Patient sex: F
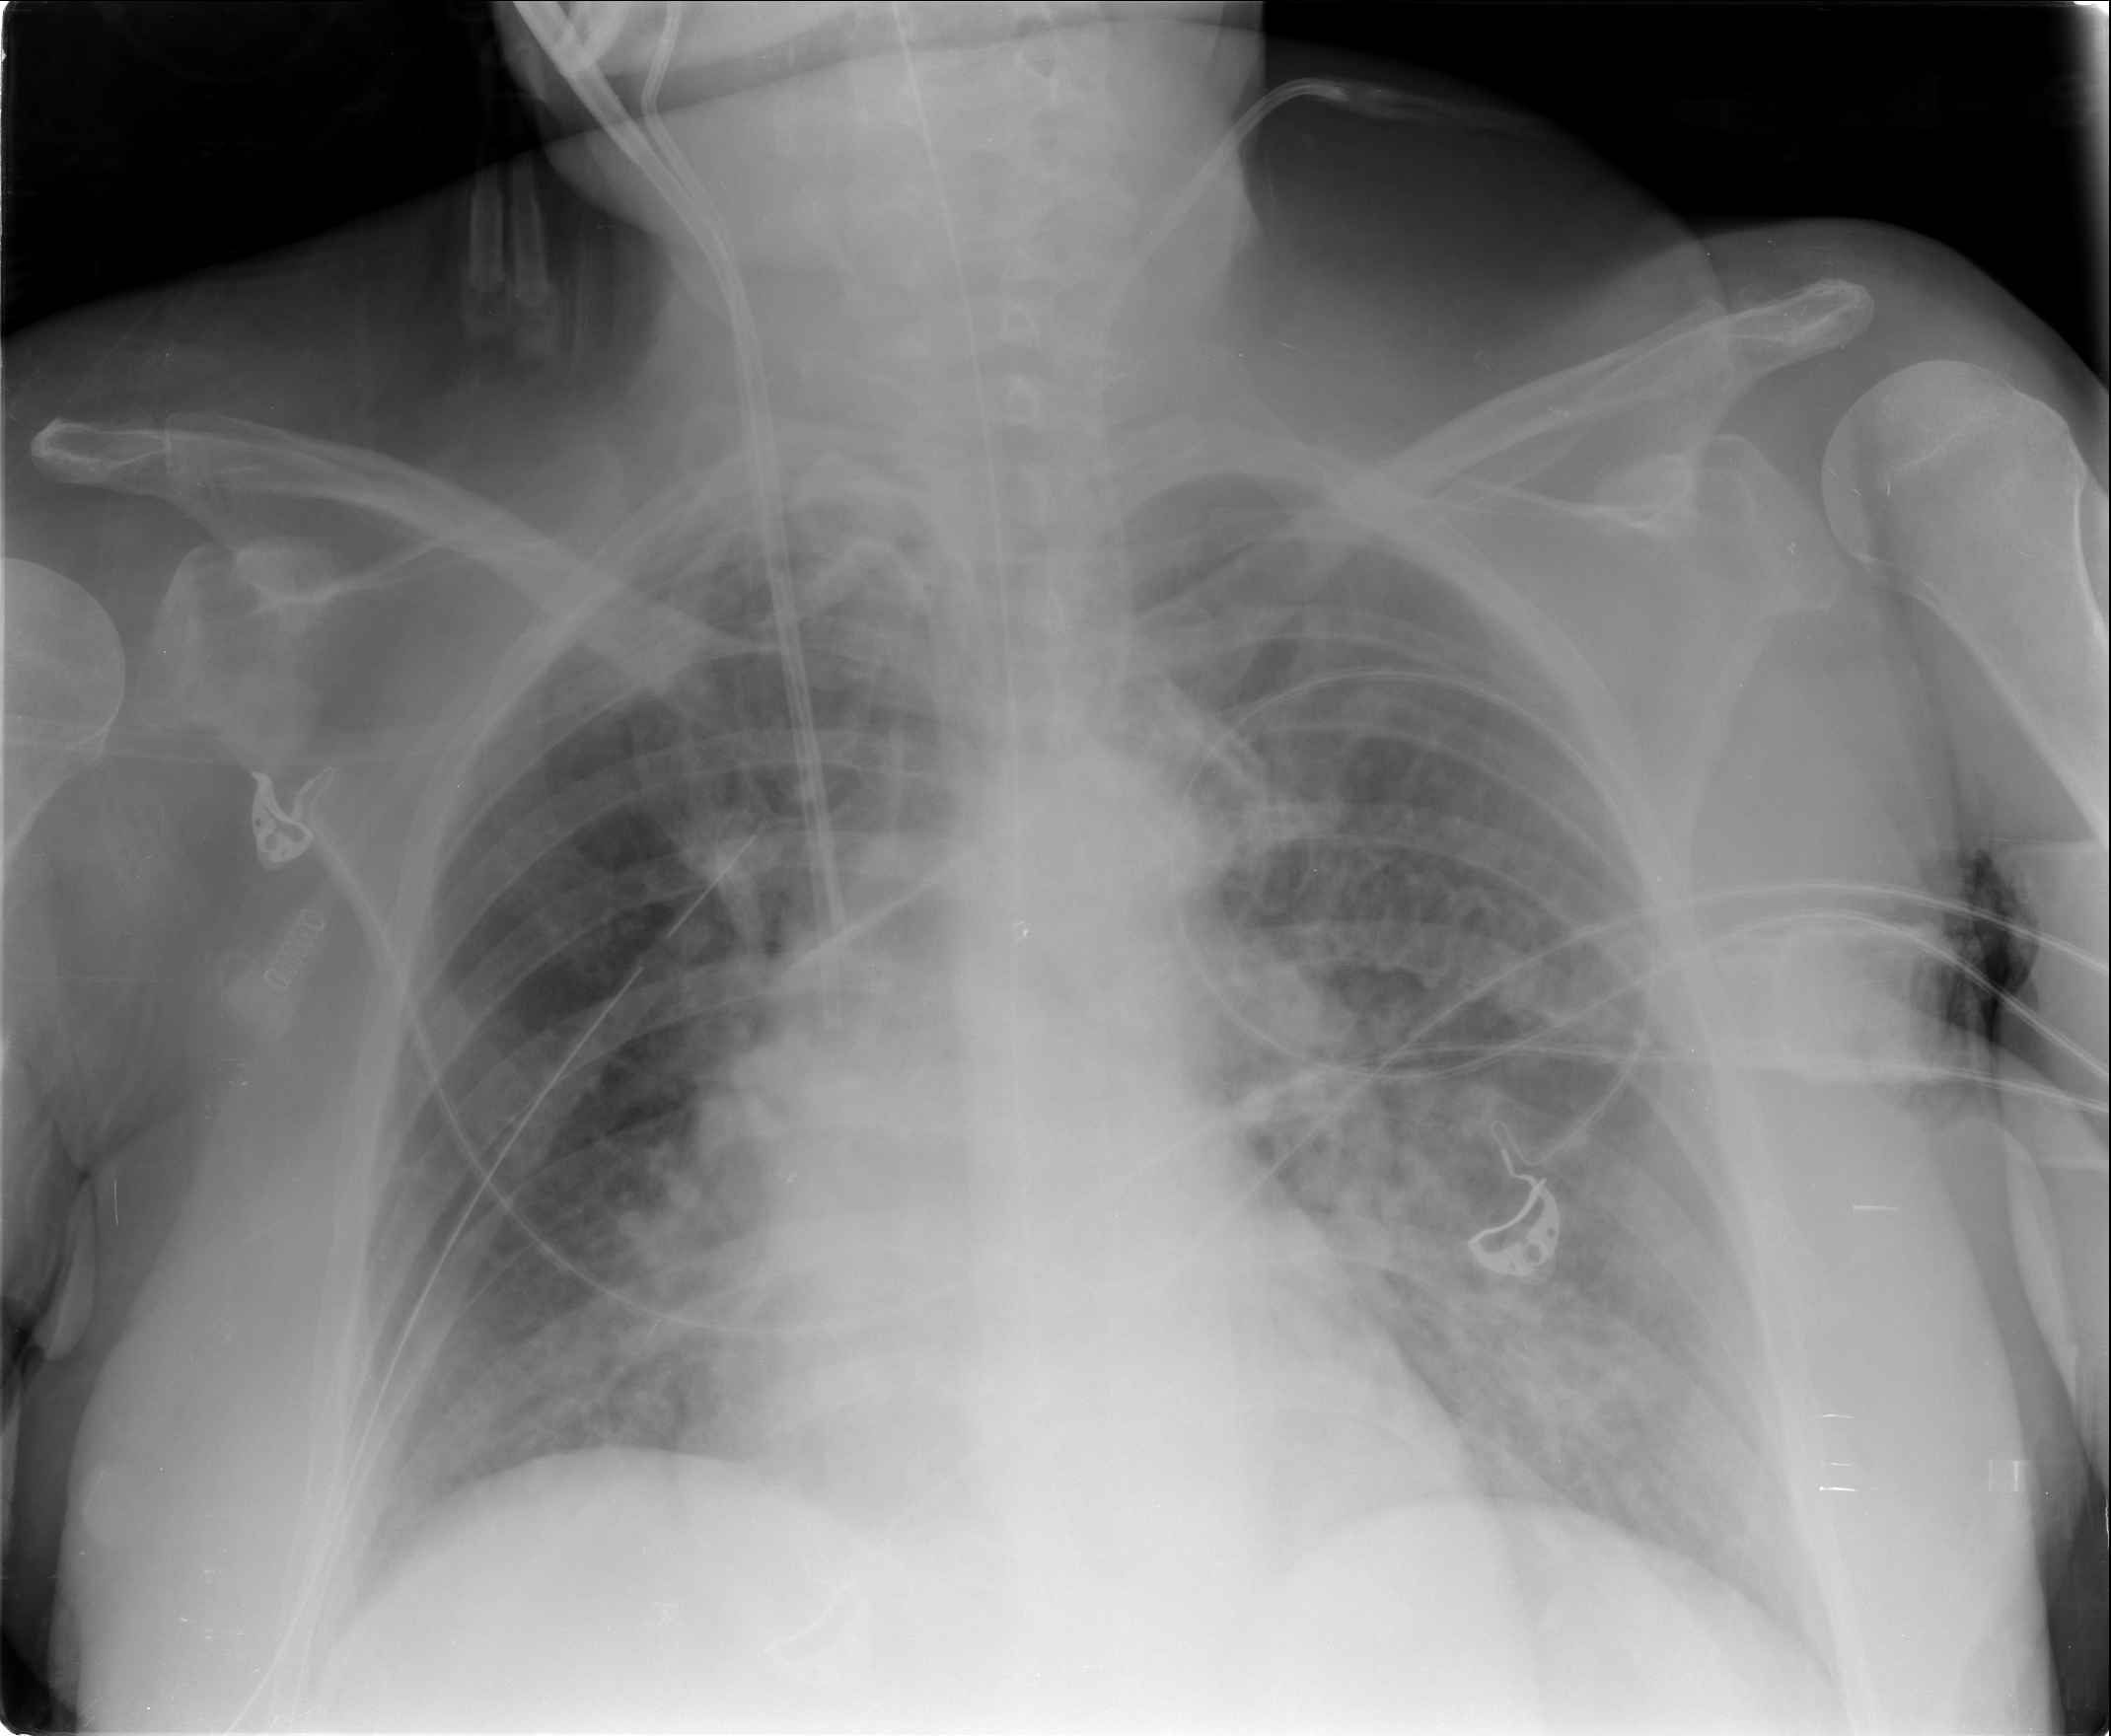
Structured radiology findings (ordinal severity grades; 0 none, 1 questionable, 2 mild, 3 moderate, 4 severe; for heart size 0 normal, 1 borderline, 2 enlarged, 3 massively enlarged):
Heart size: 2
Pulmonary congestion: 2
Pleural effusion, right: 1
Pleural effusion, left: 1
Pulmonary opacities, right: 2
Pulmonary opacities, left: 3
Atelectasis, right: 2
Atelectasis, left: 2